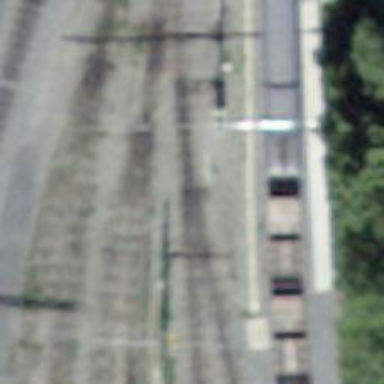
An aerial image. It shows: Narrow-gauge railway yard with one track. The yard is electrified with contact line.